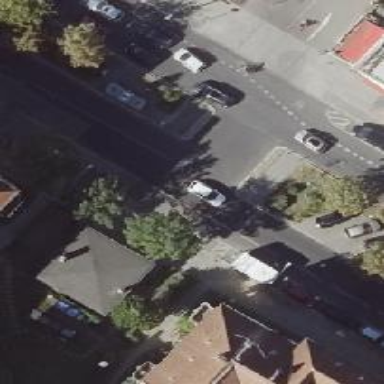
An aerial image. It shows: Unmarked crossing with pedestrian island.